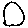
Label: circle